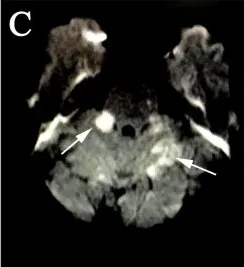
10 days later, diffusion-weighted MRI showed new hyperintense foci at the bilateral MCP.
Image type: radiology (mri)